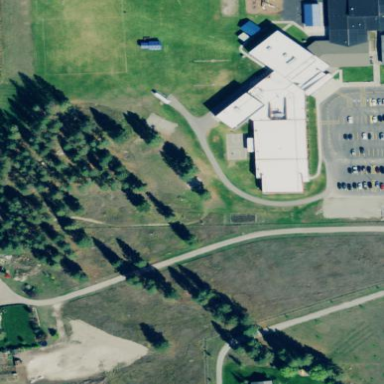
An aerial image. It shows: School.